Field crop: tomato
Growth stage: 1
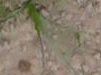
Species: cyperus